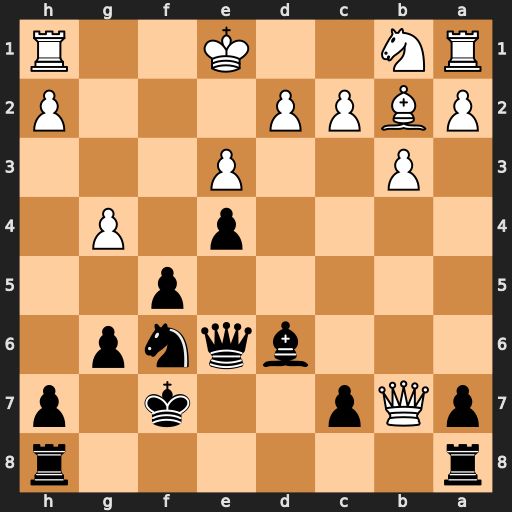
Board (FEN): r6r/pQp2k1p/3bqnp1/5p2/4p1P1/1P2P3/PBPP3P/RN2K2R
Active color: b
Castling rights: KQ
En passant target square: -
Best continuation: Rhb8 gxf5 gxf5 Qa6 Bg3+ hxg3 Qxa6